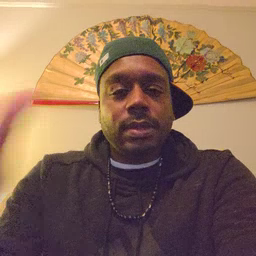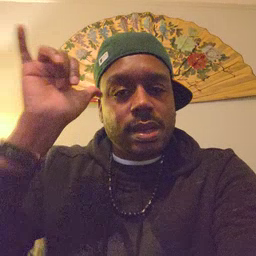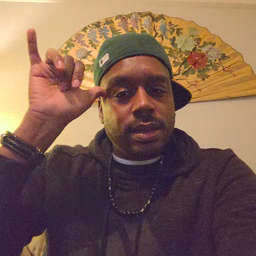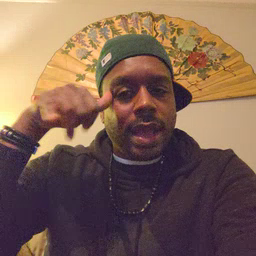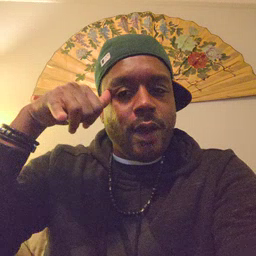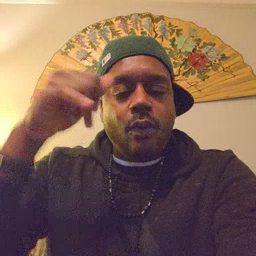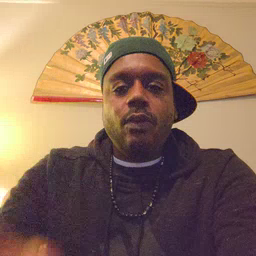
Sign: cow